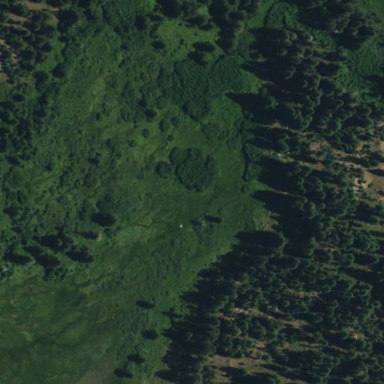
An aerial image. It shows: Wet meadow with wooded vegetation.